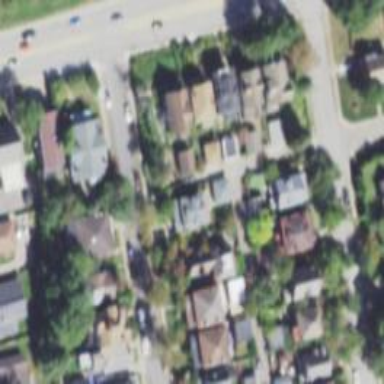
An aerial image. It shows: Alleyway designated as service road.